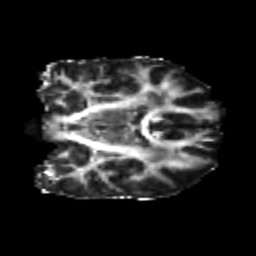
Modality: FA
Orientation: coronal
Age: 21
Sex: male
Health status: healthy
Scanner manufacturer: philips
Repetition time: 7.386 s
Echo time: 0.08599 s